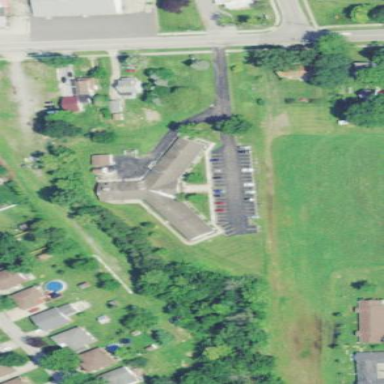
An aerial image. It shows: Nursing home building.